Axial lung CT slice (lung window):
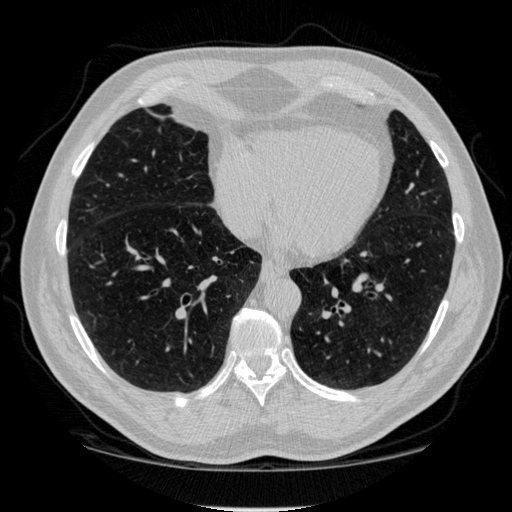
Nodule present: no